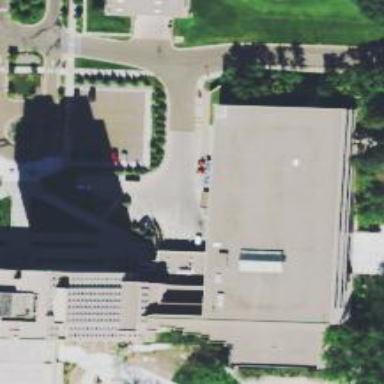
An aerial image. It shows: Public building.